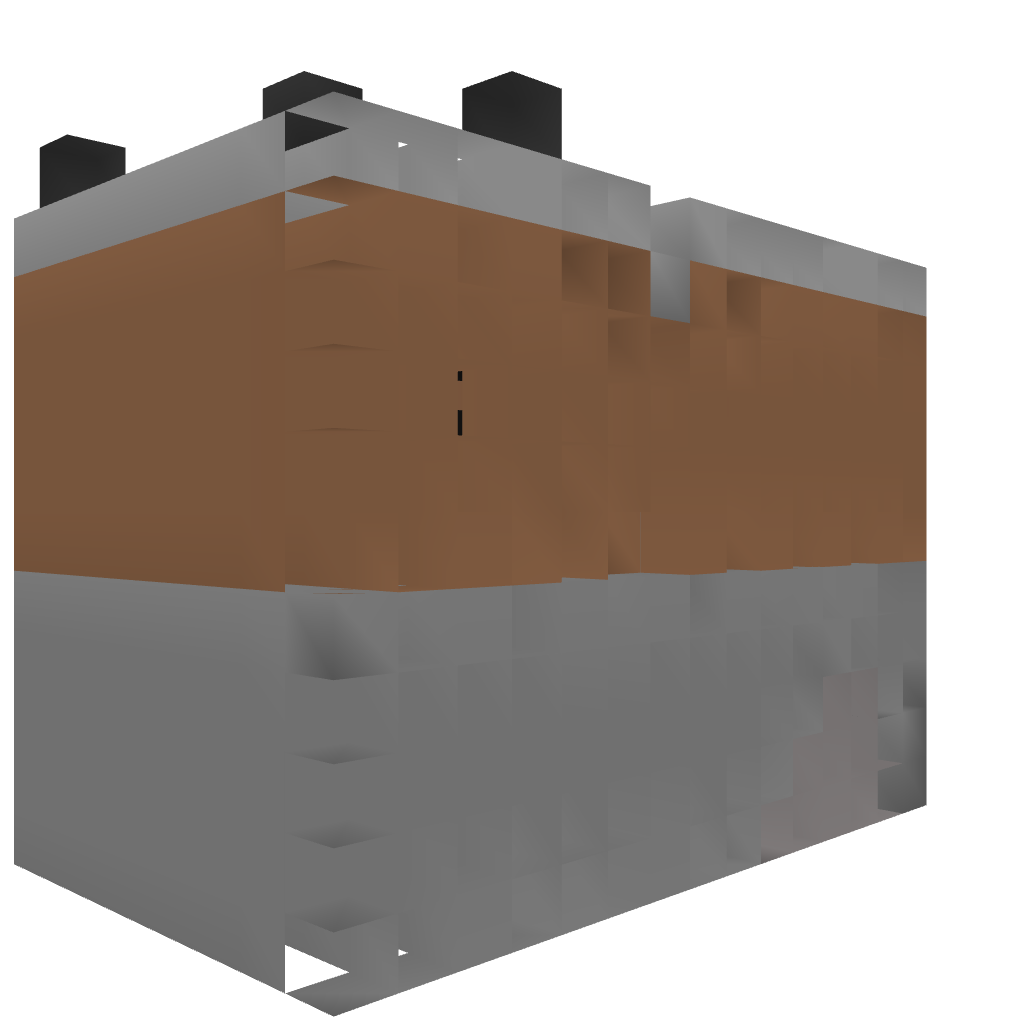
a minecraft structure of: Self Making House